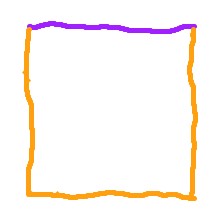
Shape: square